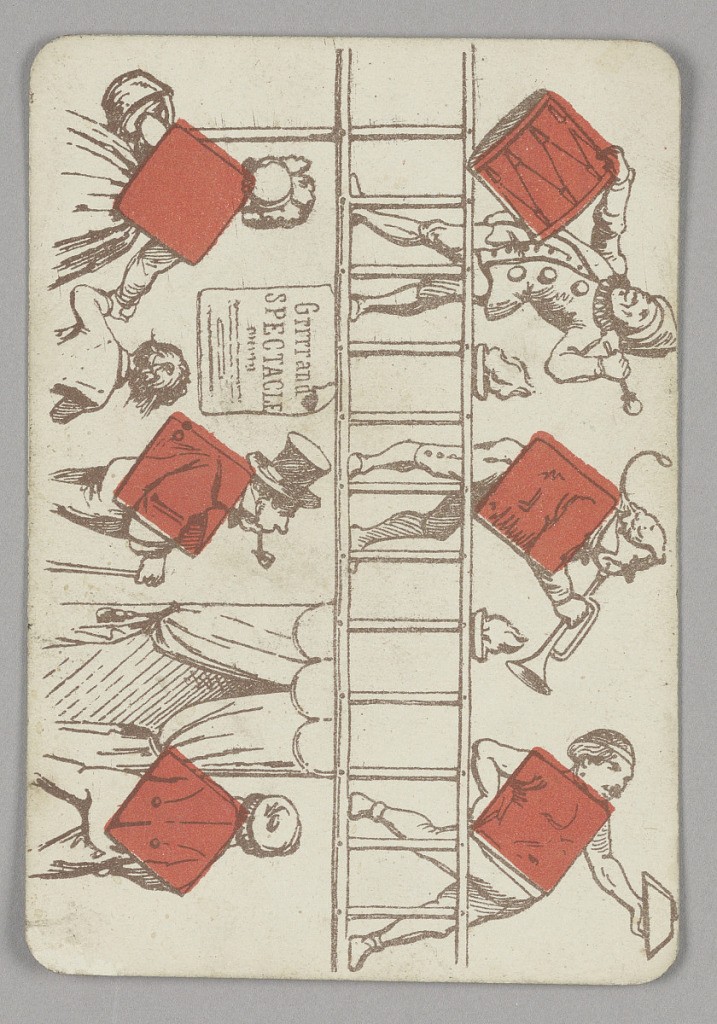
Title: Six of Diamonds
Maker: E. Le Tellier, French, active late 19th century
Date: late 19th century
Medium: Lithograph on paper
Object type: Playing card
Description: Six of diamonds playing card from a pack of transformation playing cards. Vertically, a figural scene depicted in outline. At left, a group of spectators viewed from behind, looking up at carnival-like performers on a level above. At right, musicians playing a drum and a trumpet. They are accompanied by a circus strong man. Red diamonds integrated into the scene.